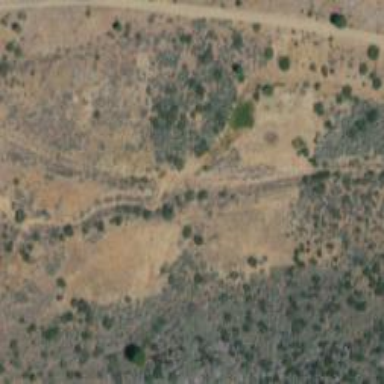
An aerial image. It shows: Track road.